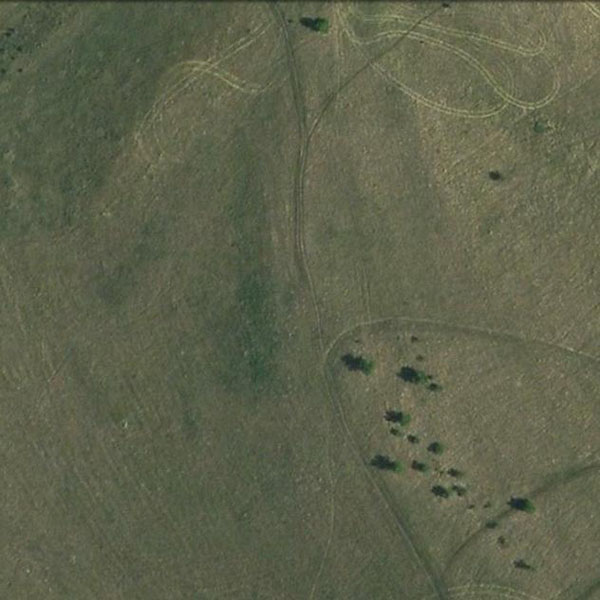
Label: Meadow